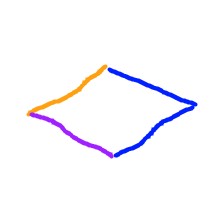
Shape: rhombus